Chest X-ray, AP view. Patient: 51 years old, sex M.
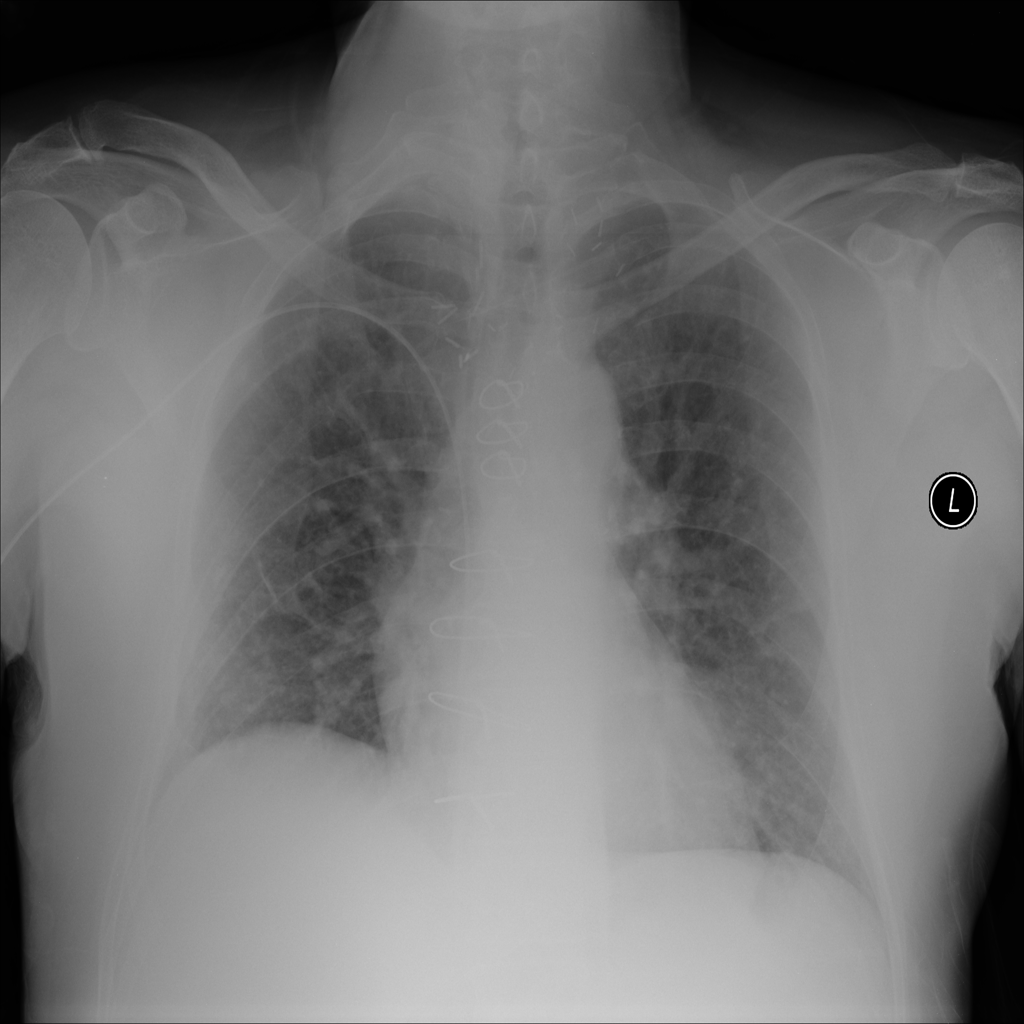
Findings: No Finding